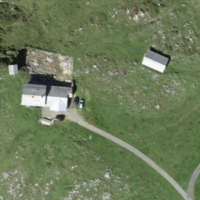
EUNIS habitat code: 23
Species observed at this site:
Pyrrhocorax graculus